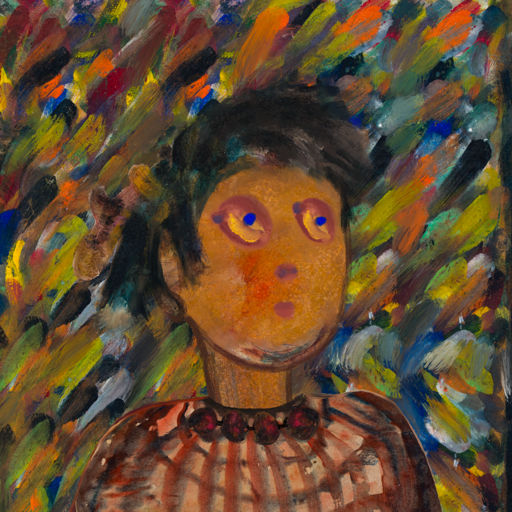
Background: An_Impression, Head And Neck Side: Pipe, Face Side: Mother_And_Son_Son, Bust: Orphan, Hair Side: Pipe, Head Accessory: Blank, Second Necklace: Blank, Necklace: Mosgoul, Baby: Blank